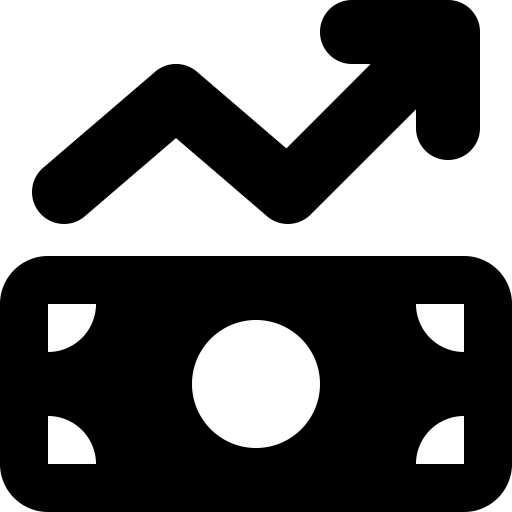
Tags: icon, FontAwesome, fa-icon, solid, money, bill, trend, up